An envelope spectrum derived from a bearing vibration measurement is shown; the reference markers locate BPFO, BPFI, BSF and FTF for this bearing geometry and shaft speed. Based on the visible evidence, which condition applies: normal, inner_race, outer_race, ball?
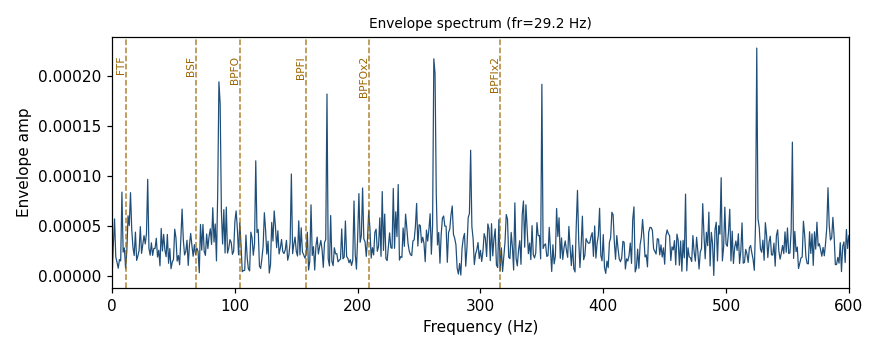
Answer: normal